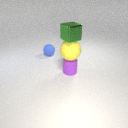
small purple rubber cylinder below large yellow rubber sphere